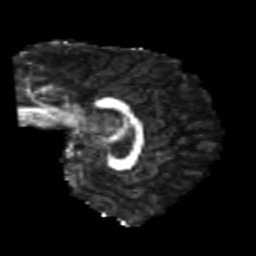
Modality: FA
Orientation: sagittal
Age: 20
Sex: male
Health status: healthy
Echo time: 0.074 s